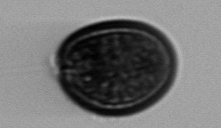
Label: Prorocentrum